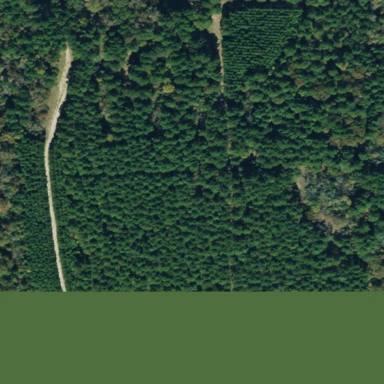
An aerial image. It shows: Evergreen forest with needle-leaved trees.